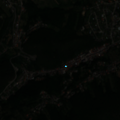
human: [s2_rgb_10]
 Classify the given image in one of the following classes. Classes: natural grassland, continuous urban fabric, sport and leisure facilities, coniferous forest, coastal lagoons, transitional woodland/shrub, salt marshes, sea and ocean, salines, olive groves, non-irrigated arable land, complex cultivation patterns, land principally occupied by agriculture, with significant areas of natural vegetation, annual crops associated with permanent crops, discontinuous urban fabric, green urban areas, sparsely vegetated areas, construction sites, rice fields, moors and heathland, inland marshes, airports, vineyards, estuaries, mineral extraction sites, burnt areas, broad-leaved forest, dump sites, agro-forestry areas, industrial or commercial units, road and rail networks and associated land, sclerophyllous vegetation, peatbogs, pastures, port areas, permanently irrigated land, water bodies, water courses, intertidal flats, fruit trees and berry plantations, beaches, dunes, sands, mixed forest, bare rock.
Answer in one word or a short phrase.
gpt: discontinuous urban fabric, complex cultivation patterns, broad-leaved forest, mixed forest